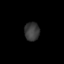
Tissue: lung
Cell type: Epithelial cells
Senescence score: 0.241
Nuclear area (px): 273
Mean DAPI intensity: 57.326